Field crop: maize
Growth stage: 1
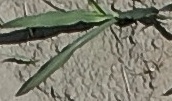
Species: sorghum